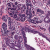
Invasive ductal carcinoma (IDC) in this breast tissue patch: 0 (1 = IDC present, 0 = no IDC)